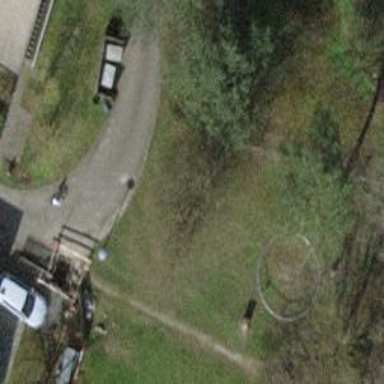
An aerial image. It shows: Playground area for leisure activities on the land.